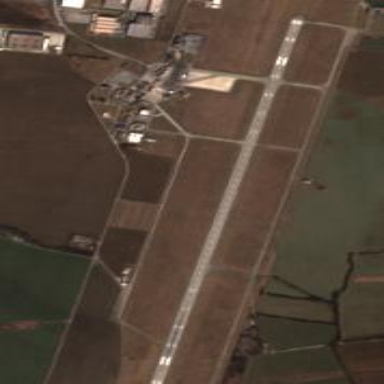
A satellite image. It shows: Area designated as taxiway at the airport.